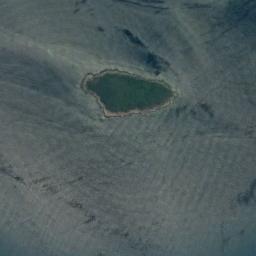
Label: island